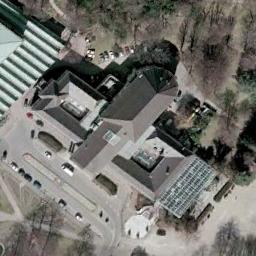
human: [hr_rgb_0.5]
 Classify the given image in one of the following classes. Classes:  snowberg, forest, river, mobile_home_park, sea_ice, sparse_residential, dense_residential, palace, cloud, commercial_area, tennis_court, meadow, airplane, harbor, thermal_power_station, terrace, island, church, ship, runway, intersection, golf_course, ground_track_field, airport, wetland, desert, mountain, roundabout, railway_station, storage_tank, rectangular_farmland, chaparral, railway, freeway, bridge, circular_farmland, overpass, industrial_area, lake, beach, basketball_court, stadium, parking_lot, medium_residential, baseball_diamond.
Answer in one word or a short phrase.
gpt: church